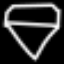
Label: diamond